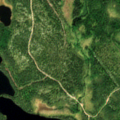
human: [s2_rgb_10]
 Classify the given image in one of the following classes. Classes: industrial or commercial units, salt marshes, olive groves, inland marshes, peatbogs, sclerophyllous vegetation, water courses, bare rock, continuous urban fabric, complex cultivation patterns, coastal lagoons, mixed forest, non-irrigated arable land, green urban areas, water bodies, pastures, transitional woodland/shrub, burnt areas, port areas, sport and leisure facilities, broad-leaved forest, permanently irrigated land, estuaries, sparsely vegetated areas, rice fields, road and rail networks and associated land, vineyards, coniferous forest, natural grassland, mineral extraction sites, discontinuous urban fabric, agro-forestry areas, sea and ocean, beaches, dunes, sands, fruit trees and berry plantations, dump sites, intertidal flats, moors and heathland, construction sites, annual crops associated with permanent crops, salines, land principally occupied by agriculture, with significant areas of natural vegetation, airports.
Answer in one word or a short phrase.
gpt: coniferous forest, transitional woodland/shrub, water bodies